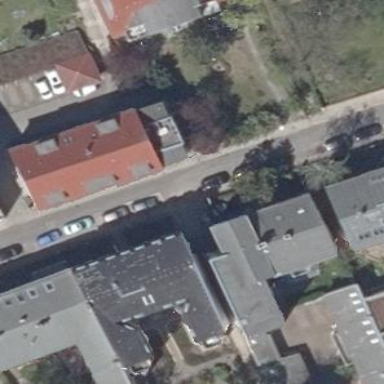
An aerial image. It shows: View of apartment building.